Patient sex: F
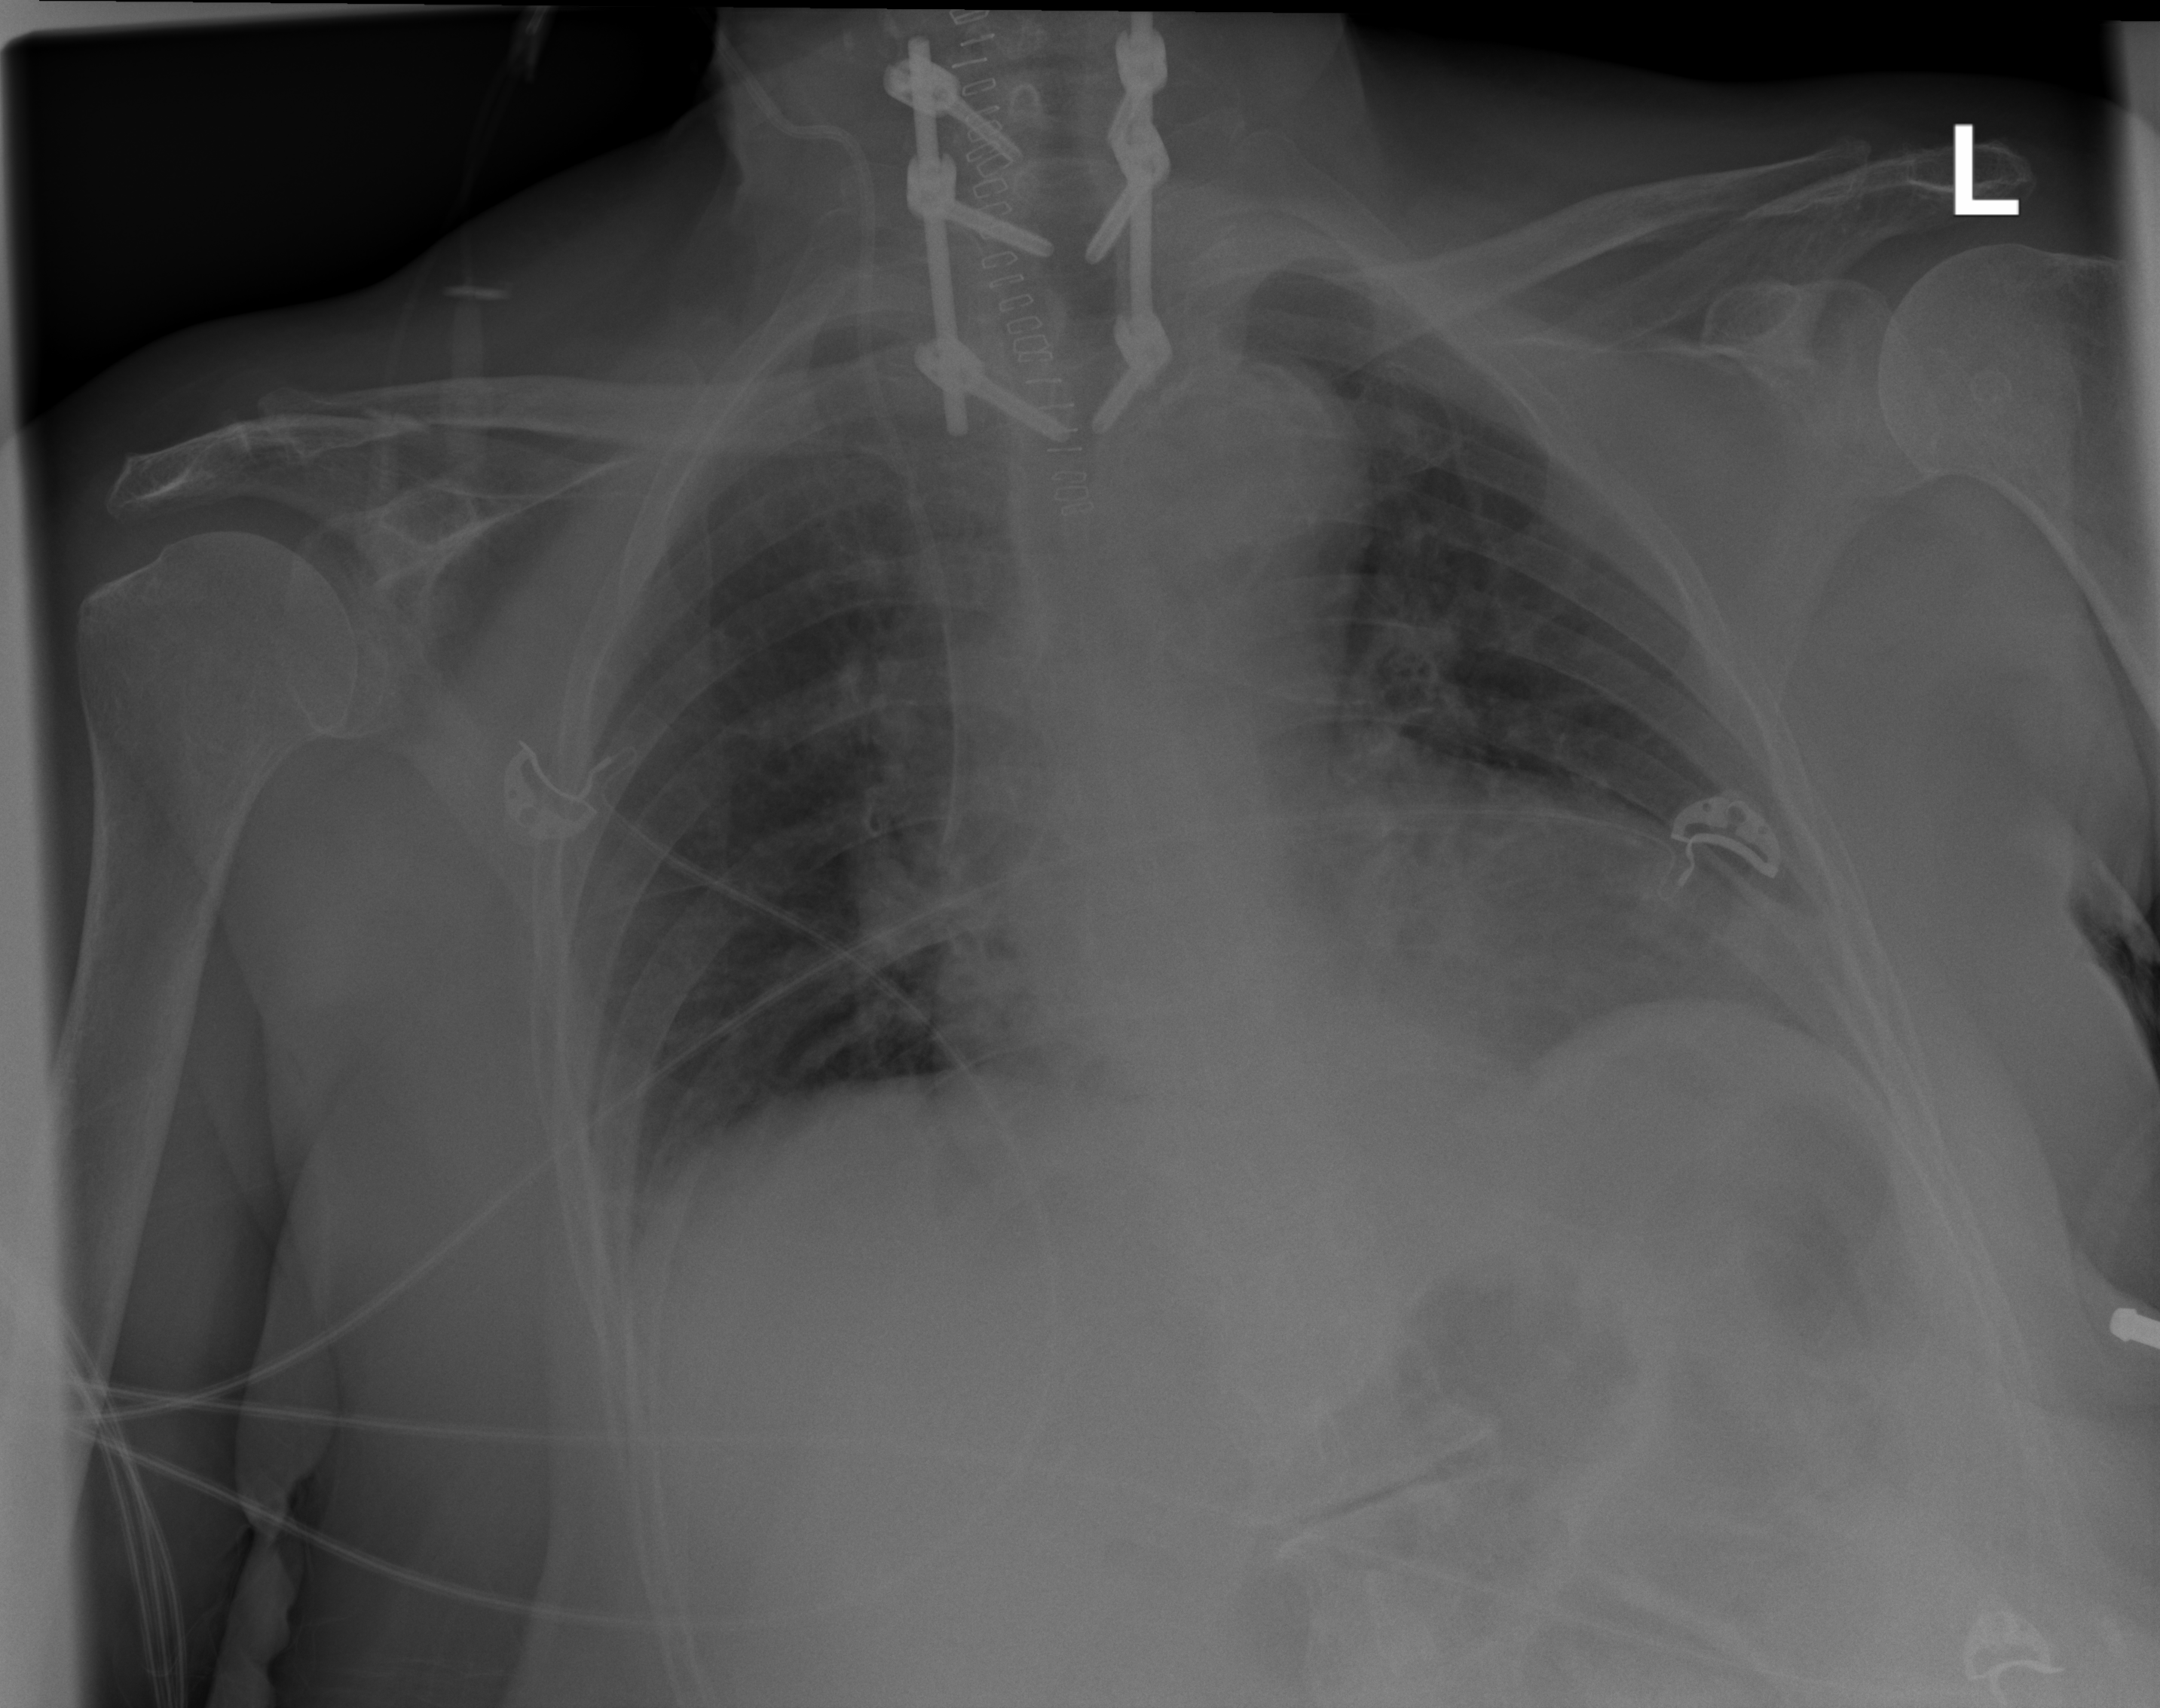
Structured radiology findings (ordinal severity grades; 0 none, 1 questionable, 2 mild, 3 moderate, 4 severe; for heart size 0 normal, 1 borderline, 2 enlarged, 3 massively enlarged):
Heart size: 2
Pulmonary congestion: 2
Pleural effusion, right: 0
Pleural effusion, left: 0
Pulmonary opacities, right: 0
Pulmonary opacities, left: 0
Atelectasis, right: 0
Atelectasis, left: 0